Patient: sex F, age 33
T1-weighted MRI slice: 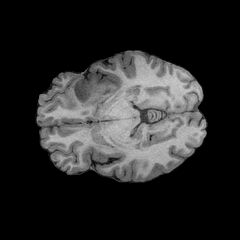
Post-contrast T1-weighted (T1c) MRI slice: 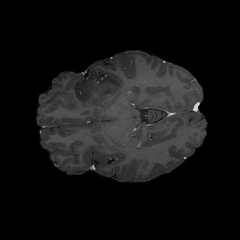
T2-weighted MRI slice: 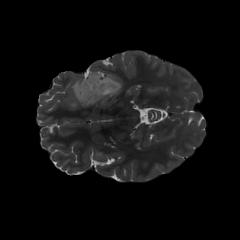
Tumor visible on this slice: yes
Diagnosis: Astrocytoma, IDH-mutant
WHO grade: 2